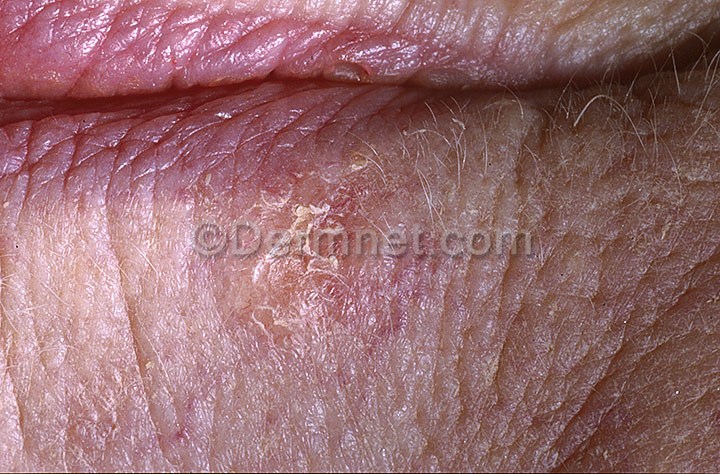
Disease: Actinic Keratosis Basal Cell Carcinoma and other Malignant Lesions